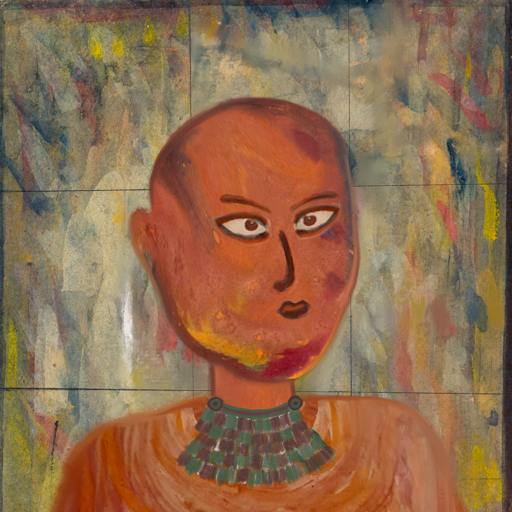
Background: GypsyMother, Head And Neck Side: Mother_And_Son_Son, Face Side: Roy_Bahadur, Bust: Pious_Lady, Hair Side: Blank, Head Accessory: Blank, Second Necklace: After_Raid, Necklace: Blank, Baby: Blank